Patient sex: M
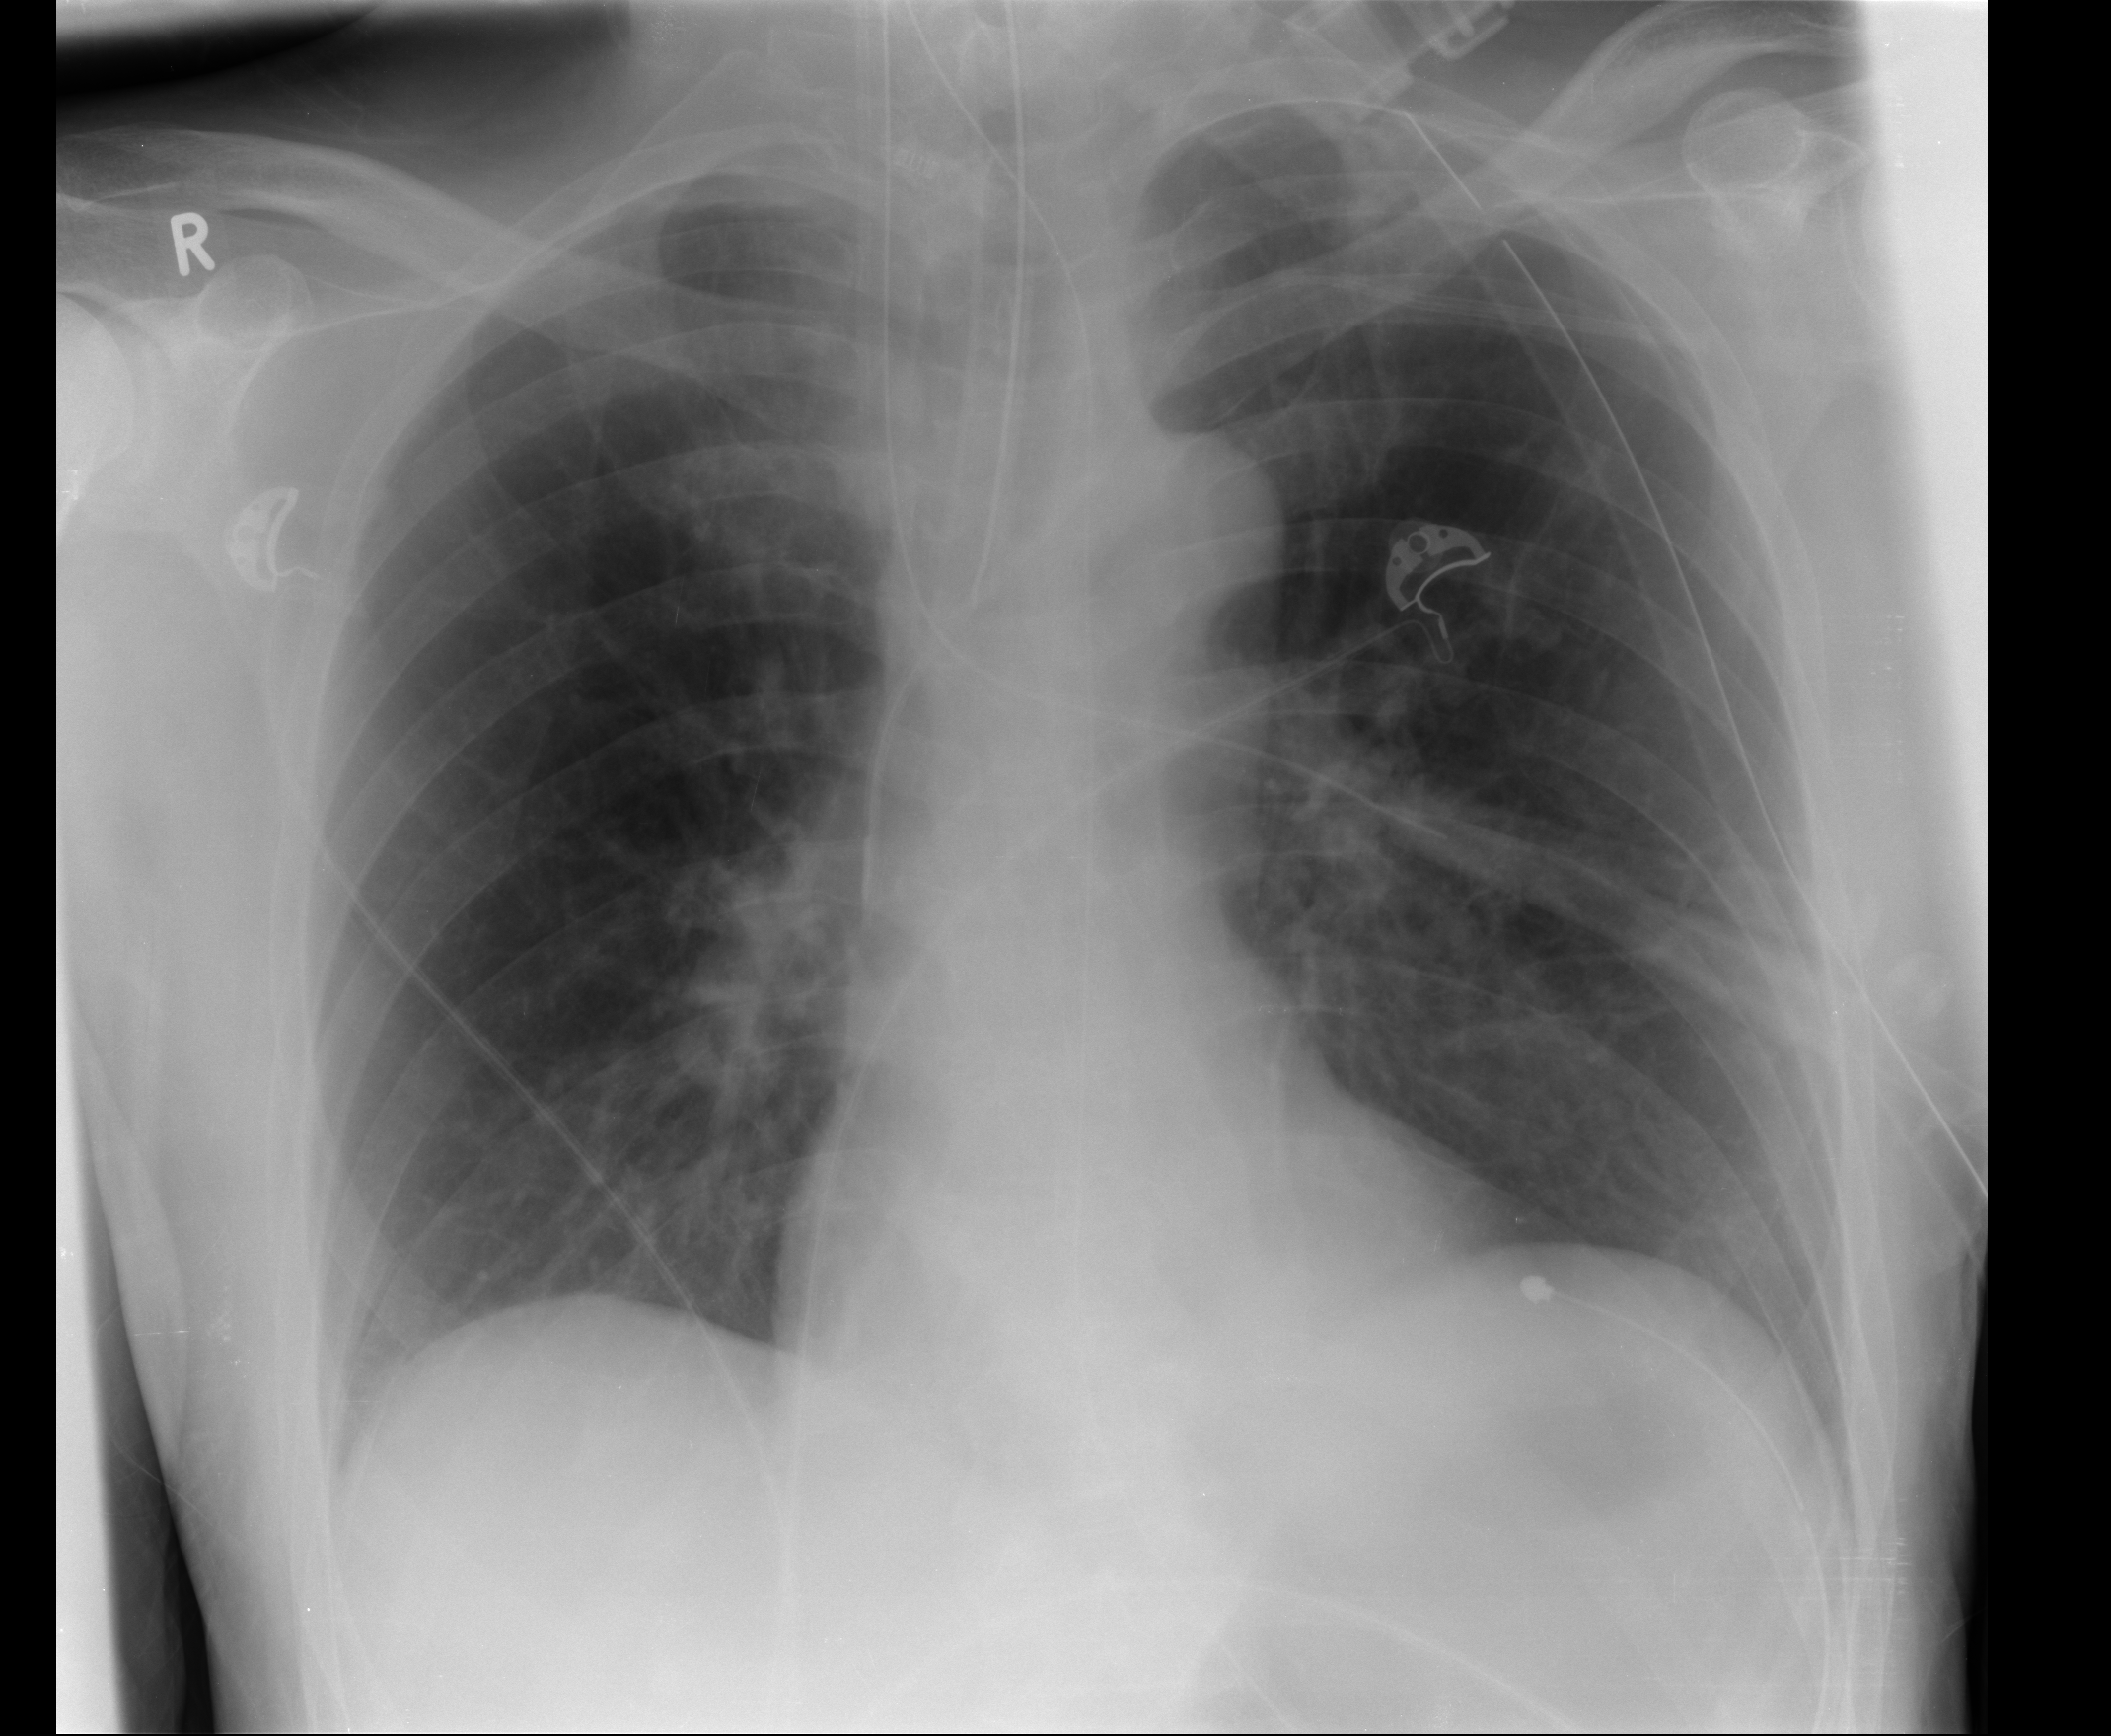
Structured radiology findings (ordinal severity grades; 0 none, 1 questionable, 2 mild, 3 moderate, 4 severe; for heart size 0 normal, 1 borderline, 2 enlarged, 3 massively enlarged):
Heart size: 0
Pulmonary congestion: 2
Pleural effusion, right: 0
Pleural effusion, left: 0
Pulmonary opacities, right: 0
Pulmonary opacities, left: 0
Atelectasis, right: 2
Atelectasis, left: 2